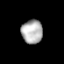
Tissue: prostate
Cell type: T cells
Senescence score: 0.2038
Nuclear area (px): 491
Mean DAPI intensity: 178.511